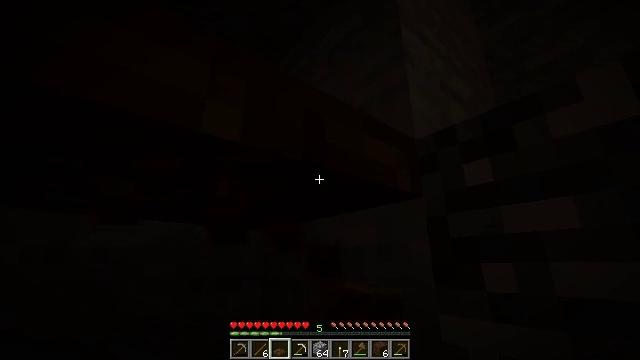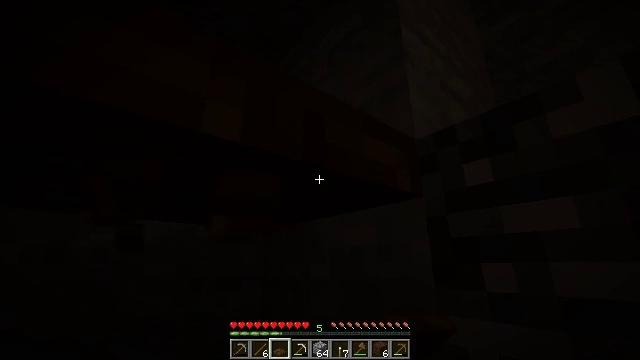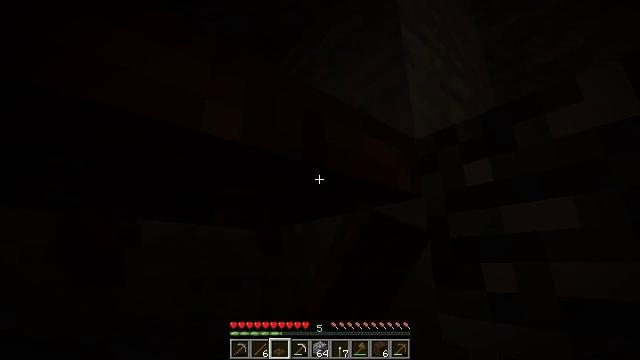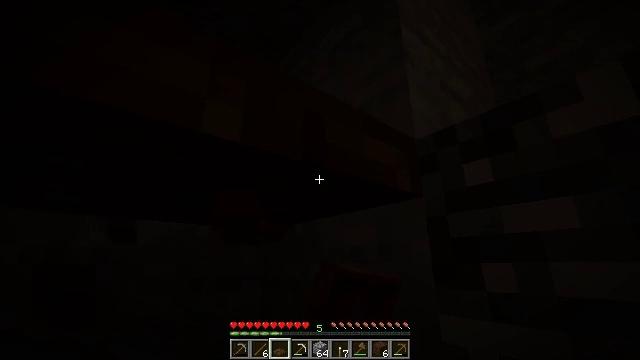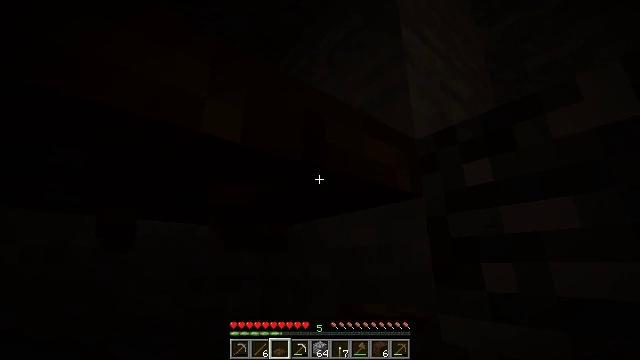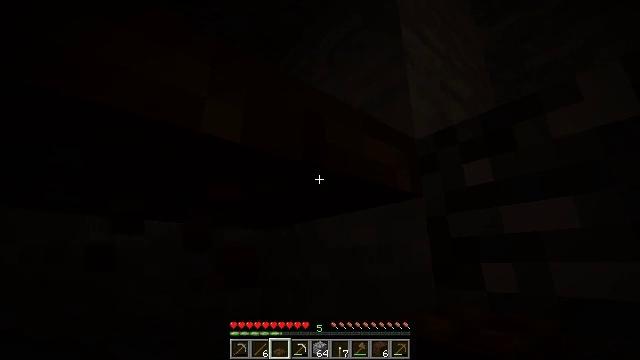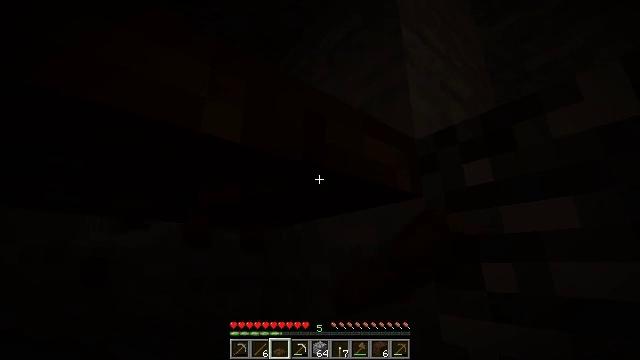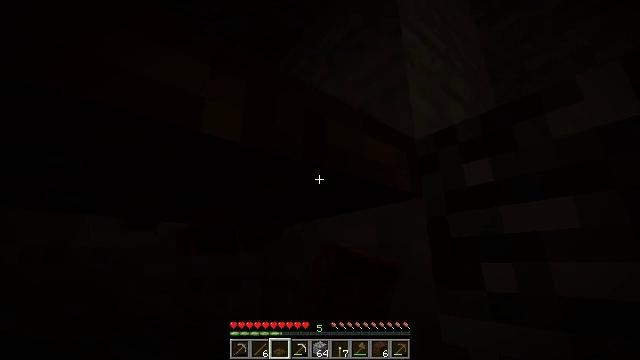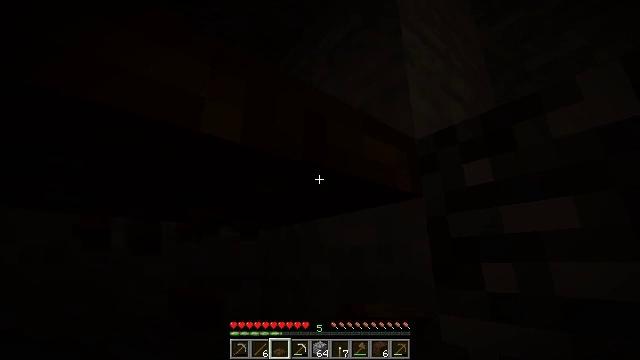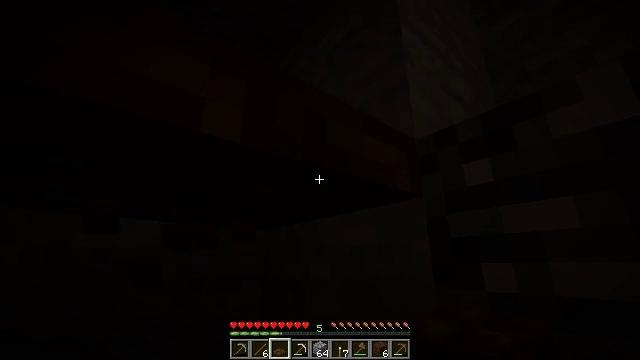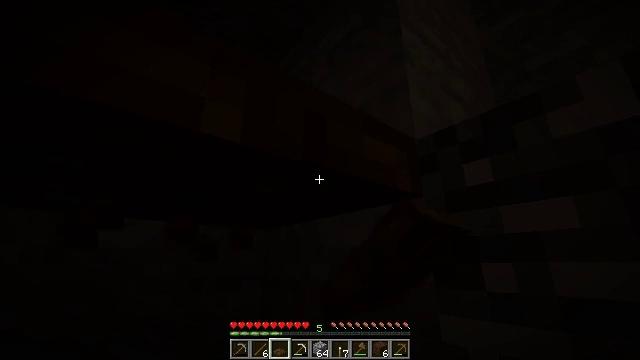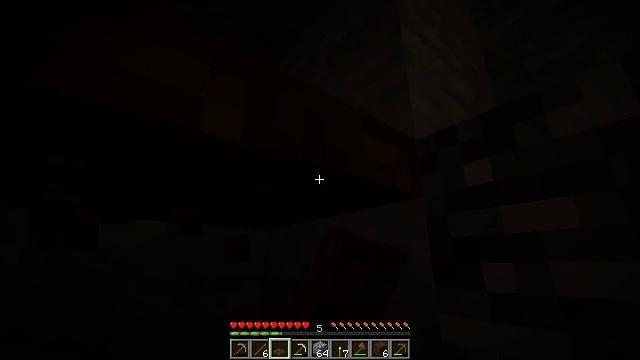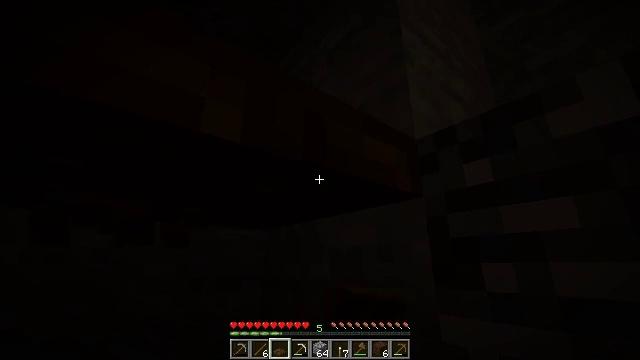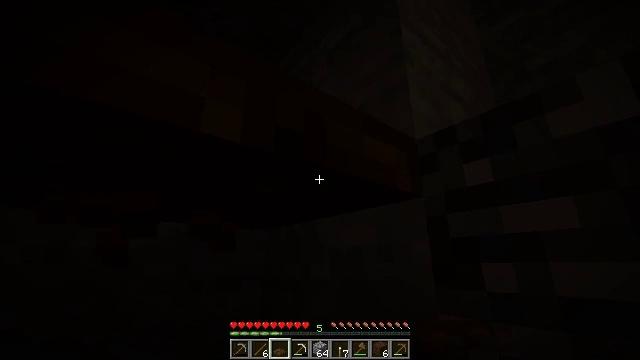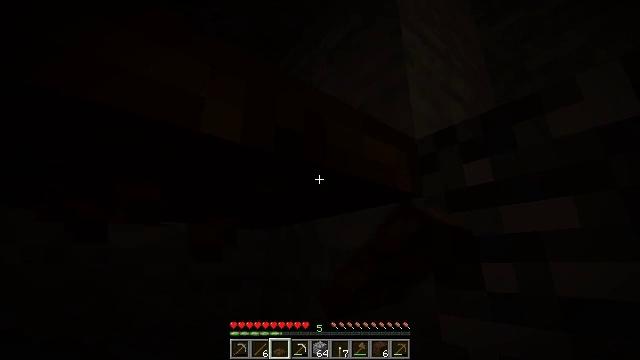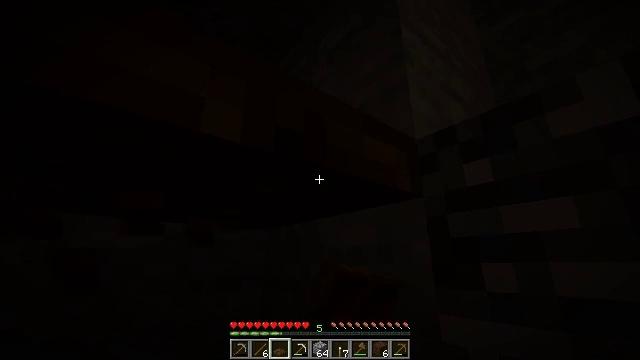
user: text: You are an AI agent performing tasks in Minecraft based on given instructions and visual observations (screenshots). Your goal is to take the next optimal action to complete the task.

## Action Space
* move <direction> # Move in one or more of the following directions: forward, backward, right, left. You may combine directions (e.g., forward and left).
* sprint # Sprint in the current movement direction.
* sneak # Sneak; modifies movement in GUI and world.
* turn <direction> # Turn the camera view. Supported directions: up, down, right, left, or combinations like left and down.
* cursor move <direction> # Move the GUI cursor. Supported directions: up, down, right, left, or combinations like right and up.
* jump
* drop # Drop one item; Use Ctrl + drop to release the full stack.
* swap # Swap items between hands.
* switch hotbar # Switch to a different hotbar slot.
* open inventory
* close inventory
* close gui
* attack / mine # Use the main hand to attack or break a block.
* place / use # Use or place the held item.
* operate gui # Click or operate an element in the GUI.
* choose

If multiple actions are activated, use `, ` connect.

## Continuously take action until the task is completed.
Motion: motion action
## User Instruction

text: Harvest the dark oak trapdoor for reuse.
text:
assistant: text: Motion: attack / mine
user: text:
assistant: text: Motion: attack / mine
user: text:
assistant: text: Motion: attack / mine
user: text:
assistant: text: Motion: attack / mine
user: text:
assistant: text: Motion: attack / mine
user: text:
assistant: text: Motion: attack / mine
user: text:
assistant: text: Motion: attack / mine
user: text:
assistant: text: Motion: attack / mine
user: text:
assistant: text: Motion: attack / mine
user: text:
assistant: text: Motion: attack / mine
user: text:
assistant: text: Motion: attack / mine
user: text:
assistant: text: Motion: attack / mine
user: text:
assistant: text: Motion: attack / mine
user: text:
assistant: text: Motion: attack / mine
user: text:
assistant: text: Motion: attack / mine
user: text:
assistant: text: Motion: attack / mine
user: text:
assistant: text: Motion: attack / mine
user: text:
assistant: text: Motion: attack / mine
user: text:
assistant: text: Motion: attack / mine
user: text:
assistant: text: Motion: attack / mine
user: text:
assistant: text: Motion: attack / mine
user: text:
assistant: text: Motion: attack / mine
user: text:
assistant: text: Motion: attack / mine
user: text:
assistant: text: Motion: attack / mine
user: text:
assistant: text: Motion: attack / mine
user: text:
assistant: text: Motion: attack / mine
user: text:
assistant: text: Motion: attack / mine
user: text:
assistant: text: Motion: attack / mine
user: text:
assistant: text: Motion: attack / mine
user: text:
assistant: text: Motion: attack / mine